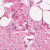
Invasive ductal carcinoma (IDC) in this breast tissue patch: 0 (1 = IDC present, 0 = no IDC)